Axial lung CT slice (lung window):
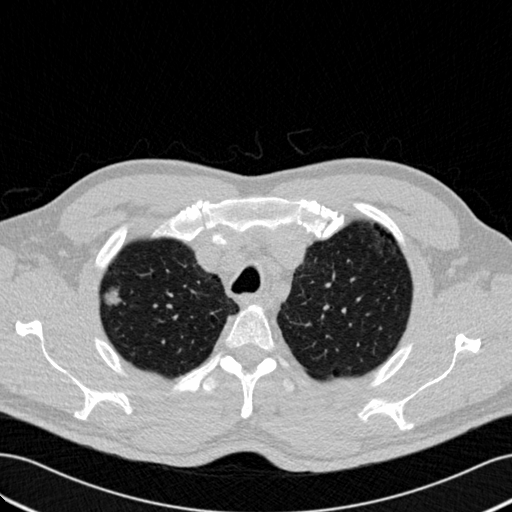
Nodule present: yes
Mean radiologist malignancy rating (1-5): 4.5